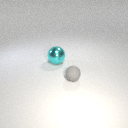
small gray rubber sphere to the right of large cyan metal sphere